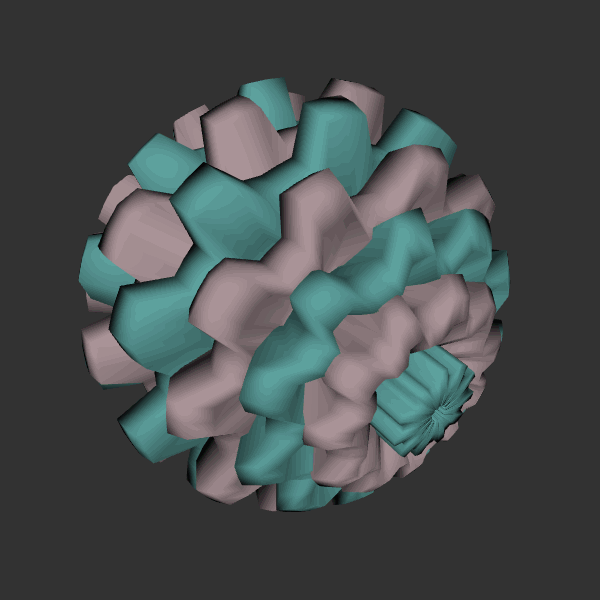
Background: dark